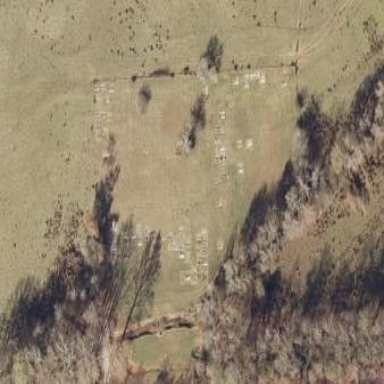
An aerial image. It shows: Cemetery.